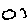
Label: cloud